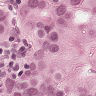
Metastatic tissue present: yes